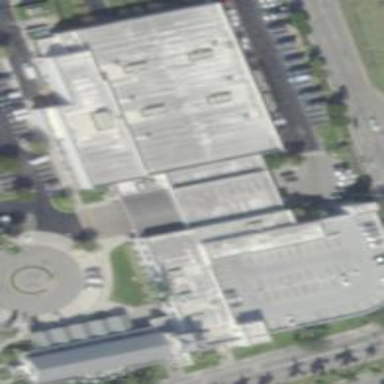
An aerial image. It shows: Building that houses car shop.